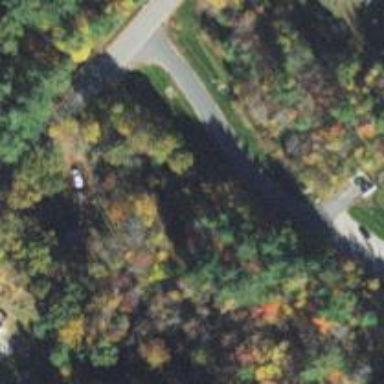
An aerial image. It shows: Residential road.